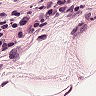
Metastatic tissue present: no